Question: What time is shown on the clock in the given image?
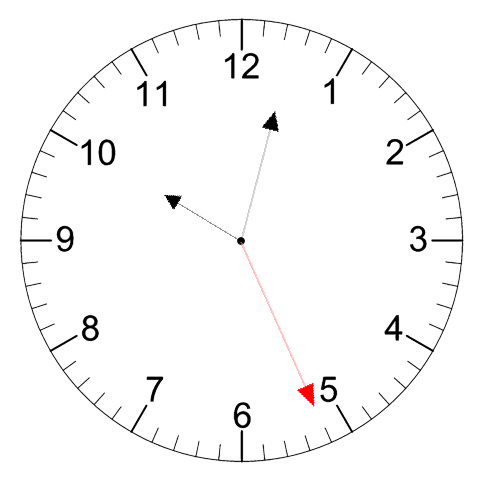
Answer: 10:02:26